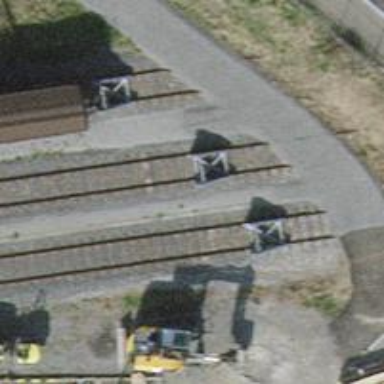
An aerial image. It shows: Railway buffer stop.